Interaction volume radius: 5 \u00c5
Interaction volume height: 10 \u00c5
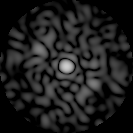
Disorder parameter: 0.8335